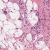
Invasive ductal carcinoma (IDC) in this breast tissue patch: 0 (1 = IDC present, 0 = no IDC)